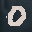
Label: 0